Field crop: maize
Growth stage: 2
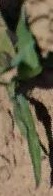
Species: maize